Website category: game
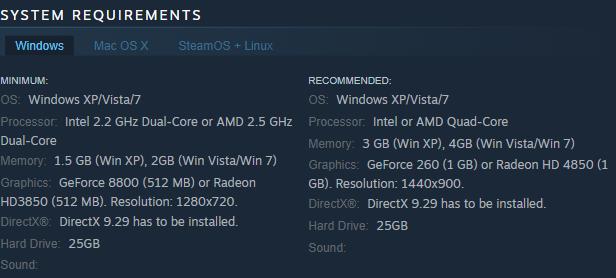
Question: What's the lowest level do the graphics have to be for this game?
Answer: GeForce 8800 (512 MB) or Radeon HD3850 (512 MB). Resolution: 1280x720.

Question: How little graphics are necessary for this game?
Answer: GeForce 8800 (512 MB) or Radeon HD3850 (512 MB). Resolution: 1280x720.

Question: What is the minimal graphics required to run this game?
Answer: GeForce 8800 (512 MB) or Radeon HD3850 (512 MB). Resolution: 1280x720.

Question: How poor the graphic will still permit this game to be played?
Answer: GeForce 8800 (512 MB) or Radeon HD3850 (512 MB). Resolution: 1280x720.

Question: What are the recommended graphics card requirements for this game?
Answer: GeForce 260 (1 GB) or Radeon HD 4850 (1 GB). Resolution: 1440x900.

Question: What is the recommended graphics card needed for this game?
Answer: GeForce 260 (1 GB) or Radeon HD 4850 (1 GB). Resolution: 1440x900.

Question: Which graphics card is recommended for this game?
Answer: GeForce 260 (1 GB) or Radeon HD 4850 (1 GB). Resolution: 1440x900.

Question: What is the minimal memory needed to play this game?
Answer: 1.5 GB (Win XP), 2GB (Win Vista/Win 7)

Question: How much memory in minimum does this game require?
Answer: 1.5 GB (Win XP), 2GB (Win Vista/Win 7)

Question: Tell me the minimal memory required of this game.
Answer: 1.5 GB (Win XP), 2GB (Win Vista/Win 7)

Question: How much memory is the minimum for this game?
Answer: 1.5 GB (Win XP), 2GB (Win Vista/Win 7)

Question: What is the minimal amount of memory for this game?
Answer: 1.5 GB (Win XP), 2GB (Win Vista/Win 7)

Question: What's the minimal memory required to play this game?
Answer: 1.5 GB (Win XP), 2GB (Win Vista/Win 7)

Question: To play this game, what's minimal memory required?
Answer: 1.5 GB (Win XP), 2GB (Win Vista/Win 7)

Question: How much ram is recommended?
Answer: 3 GB (Win XP), 4GB (Win Vista/Win 7)

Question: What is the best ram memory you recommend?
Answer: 3 GB (Win XP), 4GB (Win Vista/Win 7)

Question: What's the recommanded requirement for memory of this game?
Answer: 3 GB (Win XP), 4GB (Win Vista/Win 7)

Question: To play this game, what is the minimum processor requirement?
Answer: Intel 2.2 GHz Dual-Core or AMD 2.5 GHz Dual-Core

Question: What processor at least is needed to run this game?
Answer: Intel 2.2 GHz Dual-Core or AMD 2.5 GHz Dual-Core

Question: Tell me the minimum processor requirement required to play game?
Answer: Intel 2.2 GHz Dual-Core or AMD 2.5 GHz Dual-Core

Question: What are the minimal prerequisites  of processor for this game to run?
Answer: Intel 2.2 GHz Dual-Core or AMD 2.5 GHz Dual-Core

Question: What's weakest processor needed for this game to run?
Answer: Intel 2.2 GHz Dual-Core or AMD 2.5 GHz Dual-Core

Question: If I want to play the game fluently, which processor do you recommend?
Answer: Intel or AMD Quad-Core

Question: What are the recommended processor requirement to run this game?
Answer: Intel or AMD Quad-Core

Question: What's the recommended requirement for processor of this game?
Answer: Intel or AMD Quad-Core

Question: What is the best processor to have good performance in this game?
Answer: Intel or AMD Quad-Core

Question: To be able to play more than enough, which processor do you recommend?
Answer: Intel or AMD Quad-Core